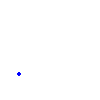
Particle: proton